Question: I've just recently updated my personal phone to Android 4.0.4. Doing so, I've noticed that the 'DatePickerDialog' which I display in my application is no longer showing the long date format in the title bar like it would in previous versions :

Instead it simply says : 'Set date'.
So, is there a quick way to make it so that this particular 'DatePickerDialog' always display the long date in the title bar ? Or is this a version limitation which I'll have to overcome by creating my own custom 'Dialog'?
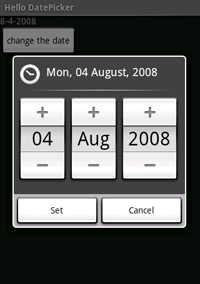
Answer: > So, is there a quick way to make it so that this particular DatePickerDialog always display the long date in the title bar ?
The former update-the-title logic is completely removed from <URL> to restore this functionality, at least in theory -- I have never tried this.
FWIW, <URL> that had the update-the-title logic.